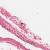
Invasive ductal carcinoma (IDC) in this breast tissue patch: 0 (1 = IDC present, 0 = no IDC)